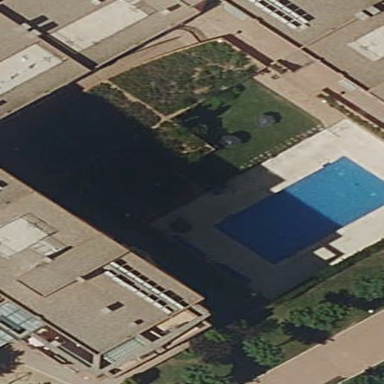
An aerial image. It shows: Swimming pool located in leisure land.